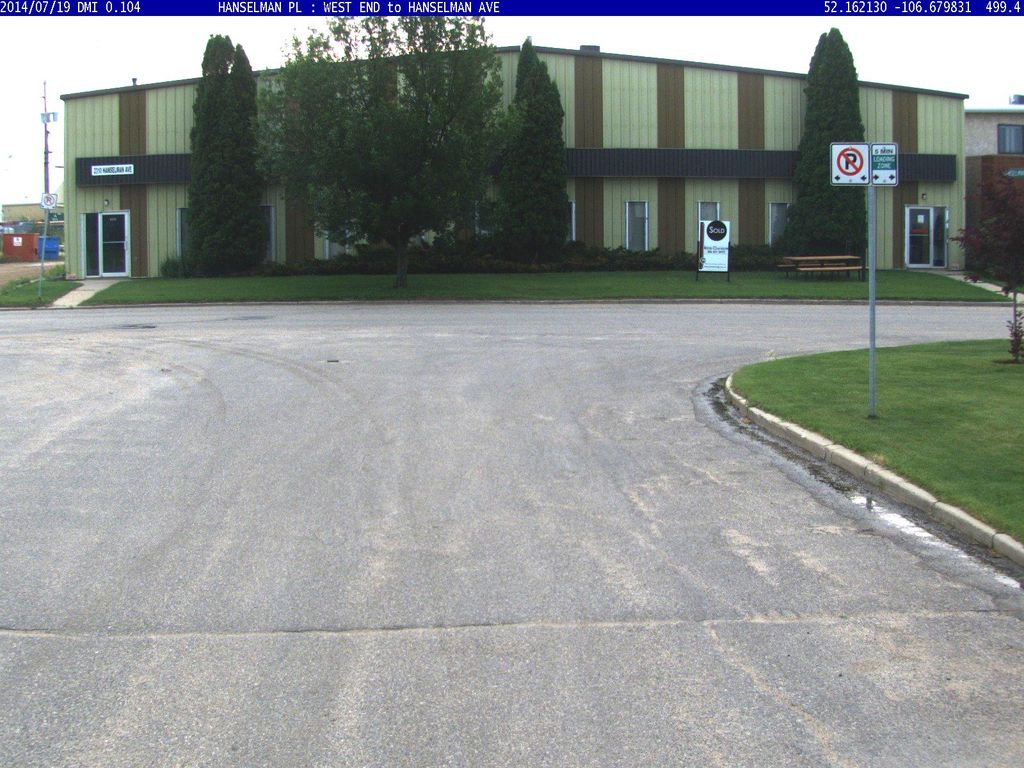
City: saskatoon